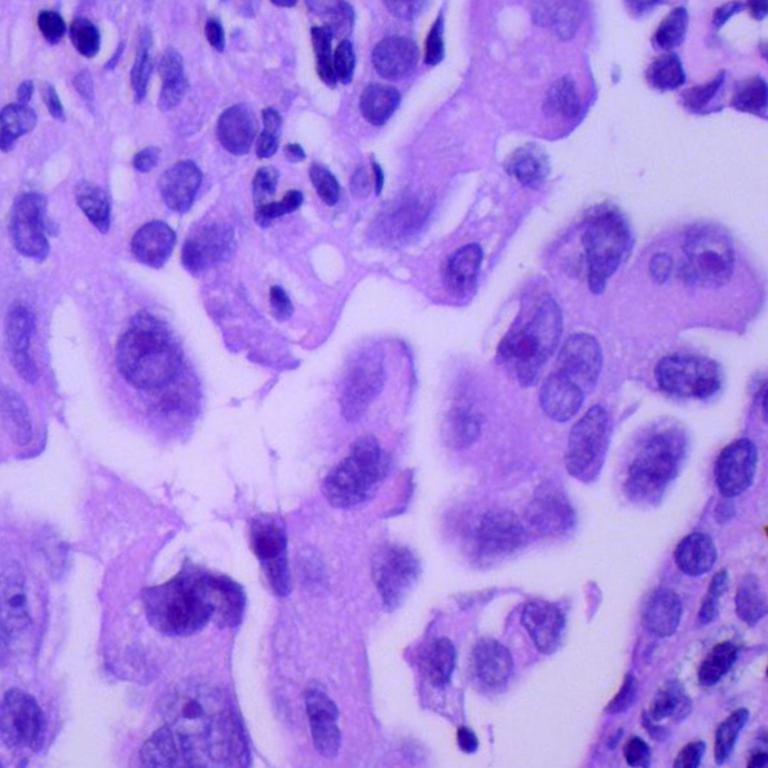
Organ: lung
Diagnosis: adenocarcinomas